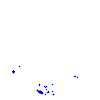
Particle: pion